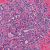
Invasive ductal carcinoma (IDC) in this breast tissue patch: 0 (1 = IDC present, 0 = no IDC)